Question: i am trying to design a website. i have some tabs in the home page i wanted to do as shown in the screenshot. In the screenshot when i am placing the pointer in the javaL it is displaying the contents.Please suggest me how to do that

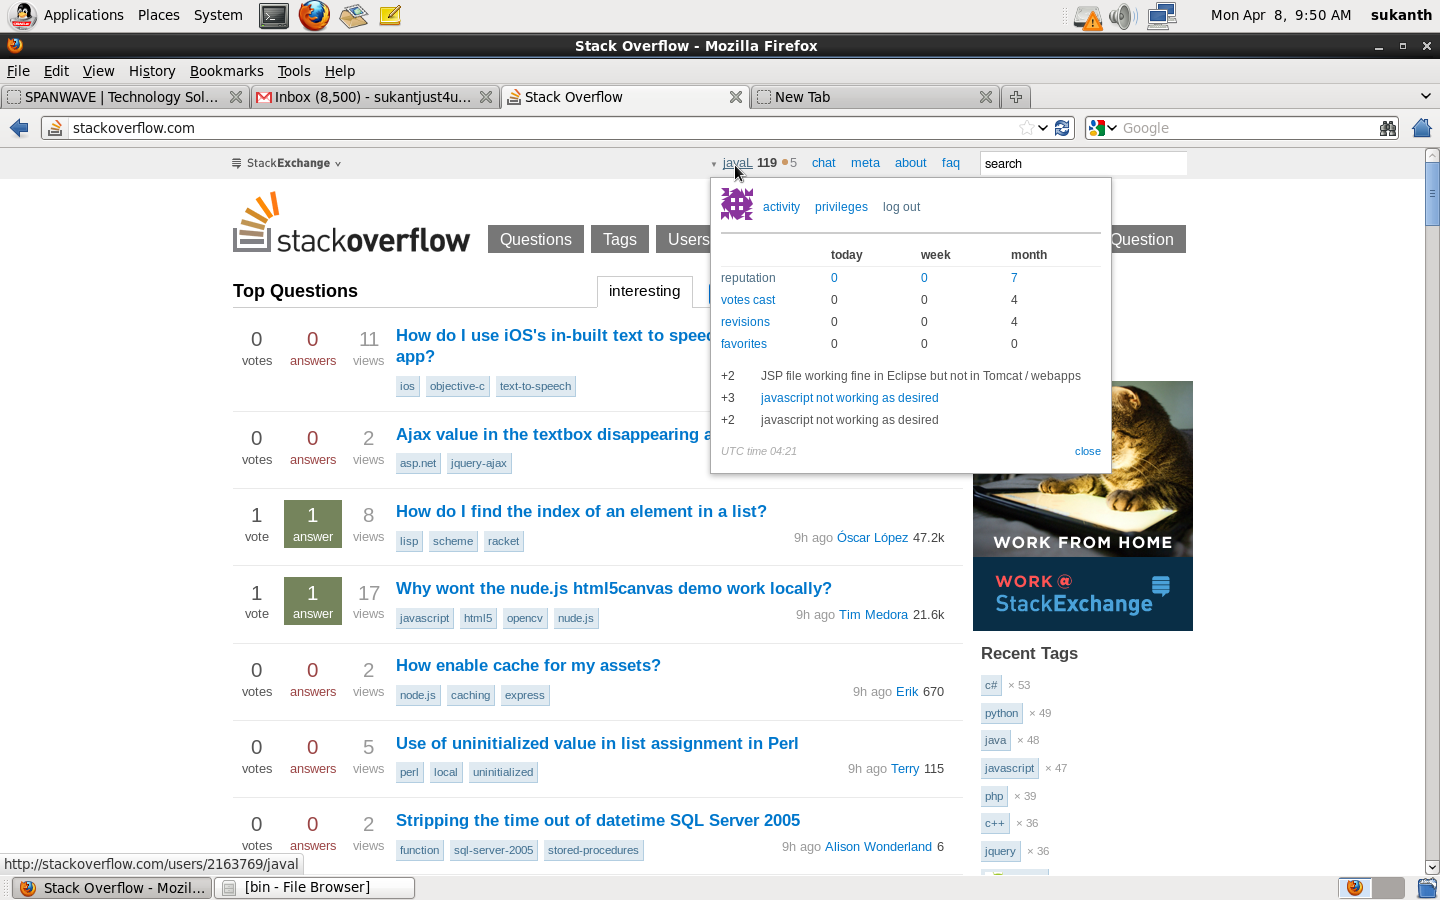
Answer: Try this
HTML CODE
'''
<li class="box">Box</li>
'''
CSS
'''
li.nav-item:hover + .box, .box:hover {
display: block;
}
.box {
display: none;
list-style: none;
opacity: 0.3;
}
.box:hover {
opacity: 1;
}
'''
Take A look at this
<URL>